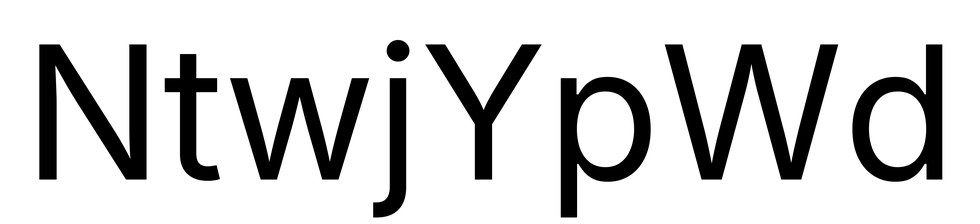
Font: Inter_Regular